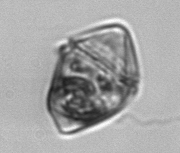
Label: Gyrodinium